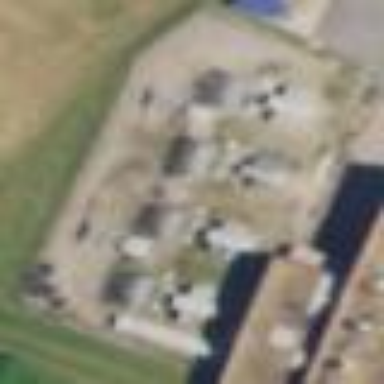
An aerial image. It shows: Power substation.